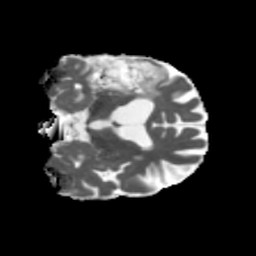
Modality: MD
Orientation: coronal
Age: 55
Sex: male
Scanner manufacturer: siemens
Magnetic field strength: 3 T
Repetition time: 5.47 s
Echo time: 0.0854 s